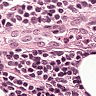
Metastatic tissue present: no